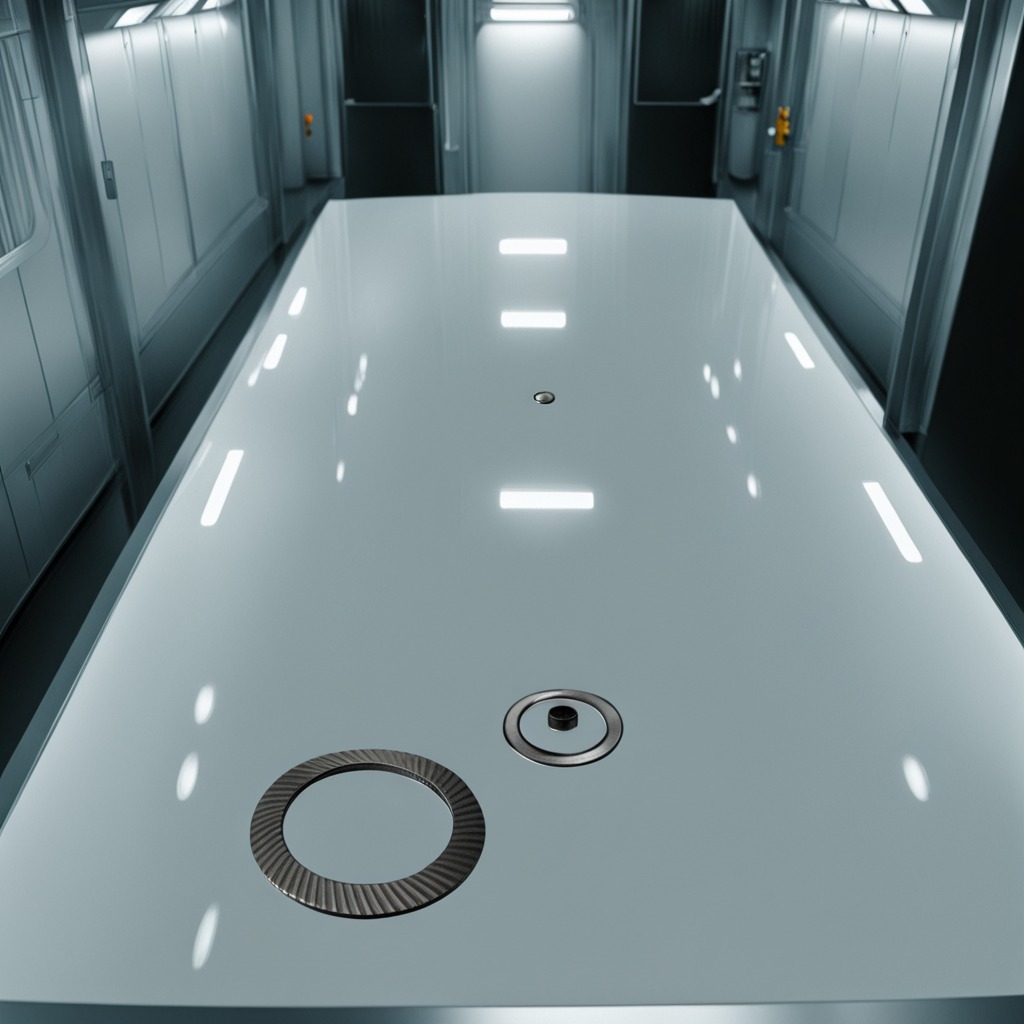
A flat metal washer lying on a high-gloss table in a ship maintenance bay industrial lighting